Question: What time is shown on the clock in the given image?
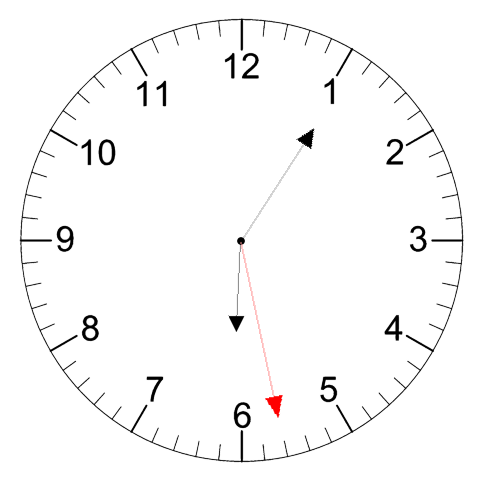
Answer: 06:05:28